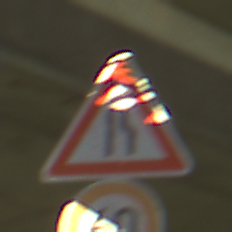
Verkehrszeichen: EinseitigVerengteFahrbahnRechts
Zusatzzeichen unten: Geschwindigkeit60
Umgebung: Indoor, Special
Tageszeit: NotSpecified
Wetter: NotSpecified
Licht: Artificial
Jahreszeit: NotSpecified
Kontrast: HighContrast